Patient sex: F
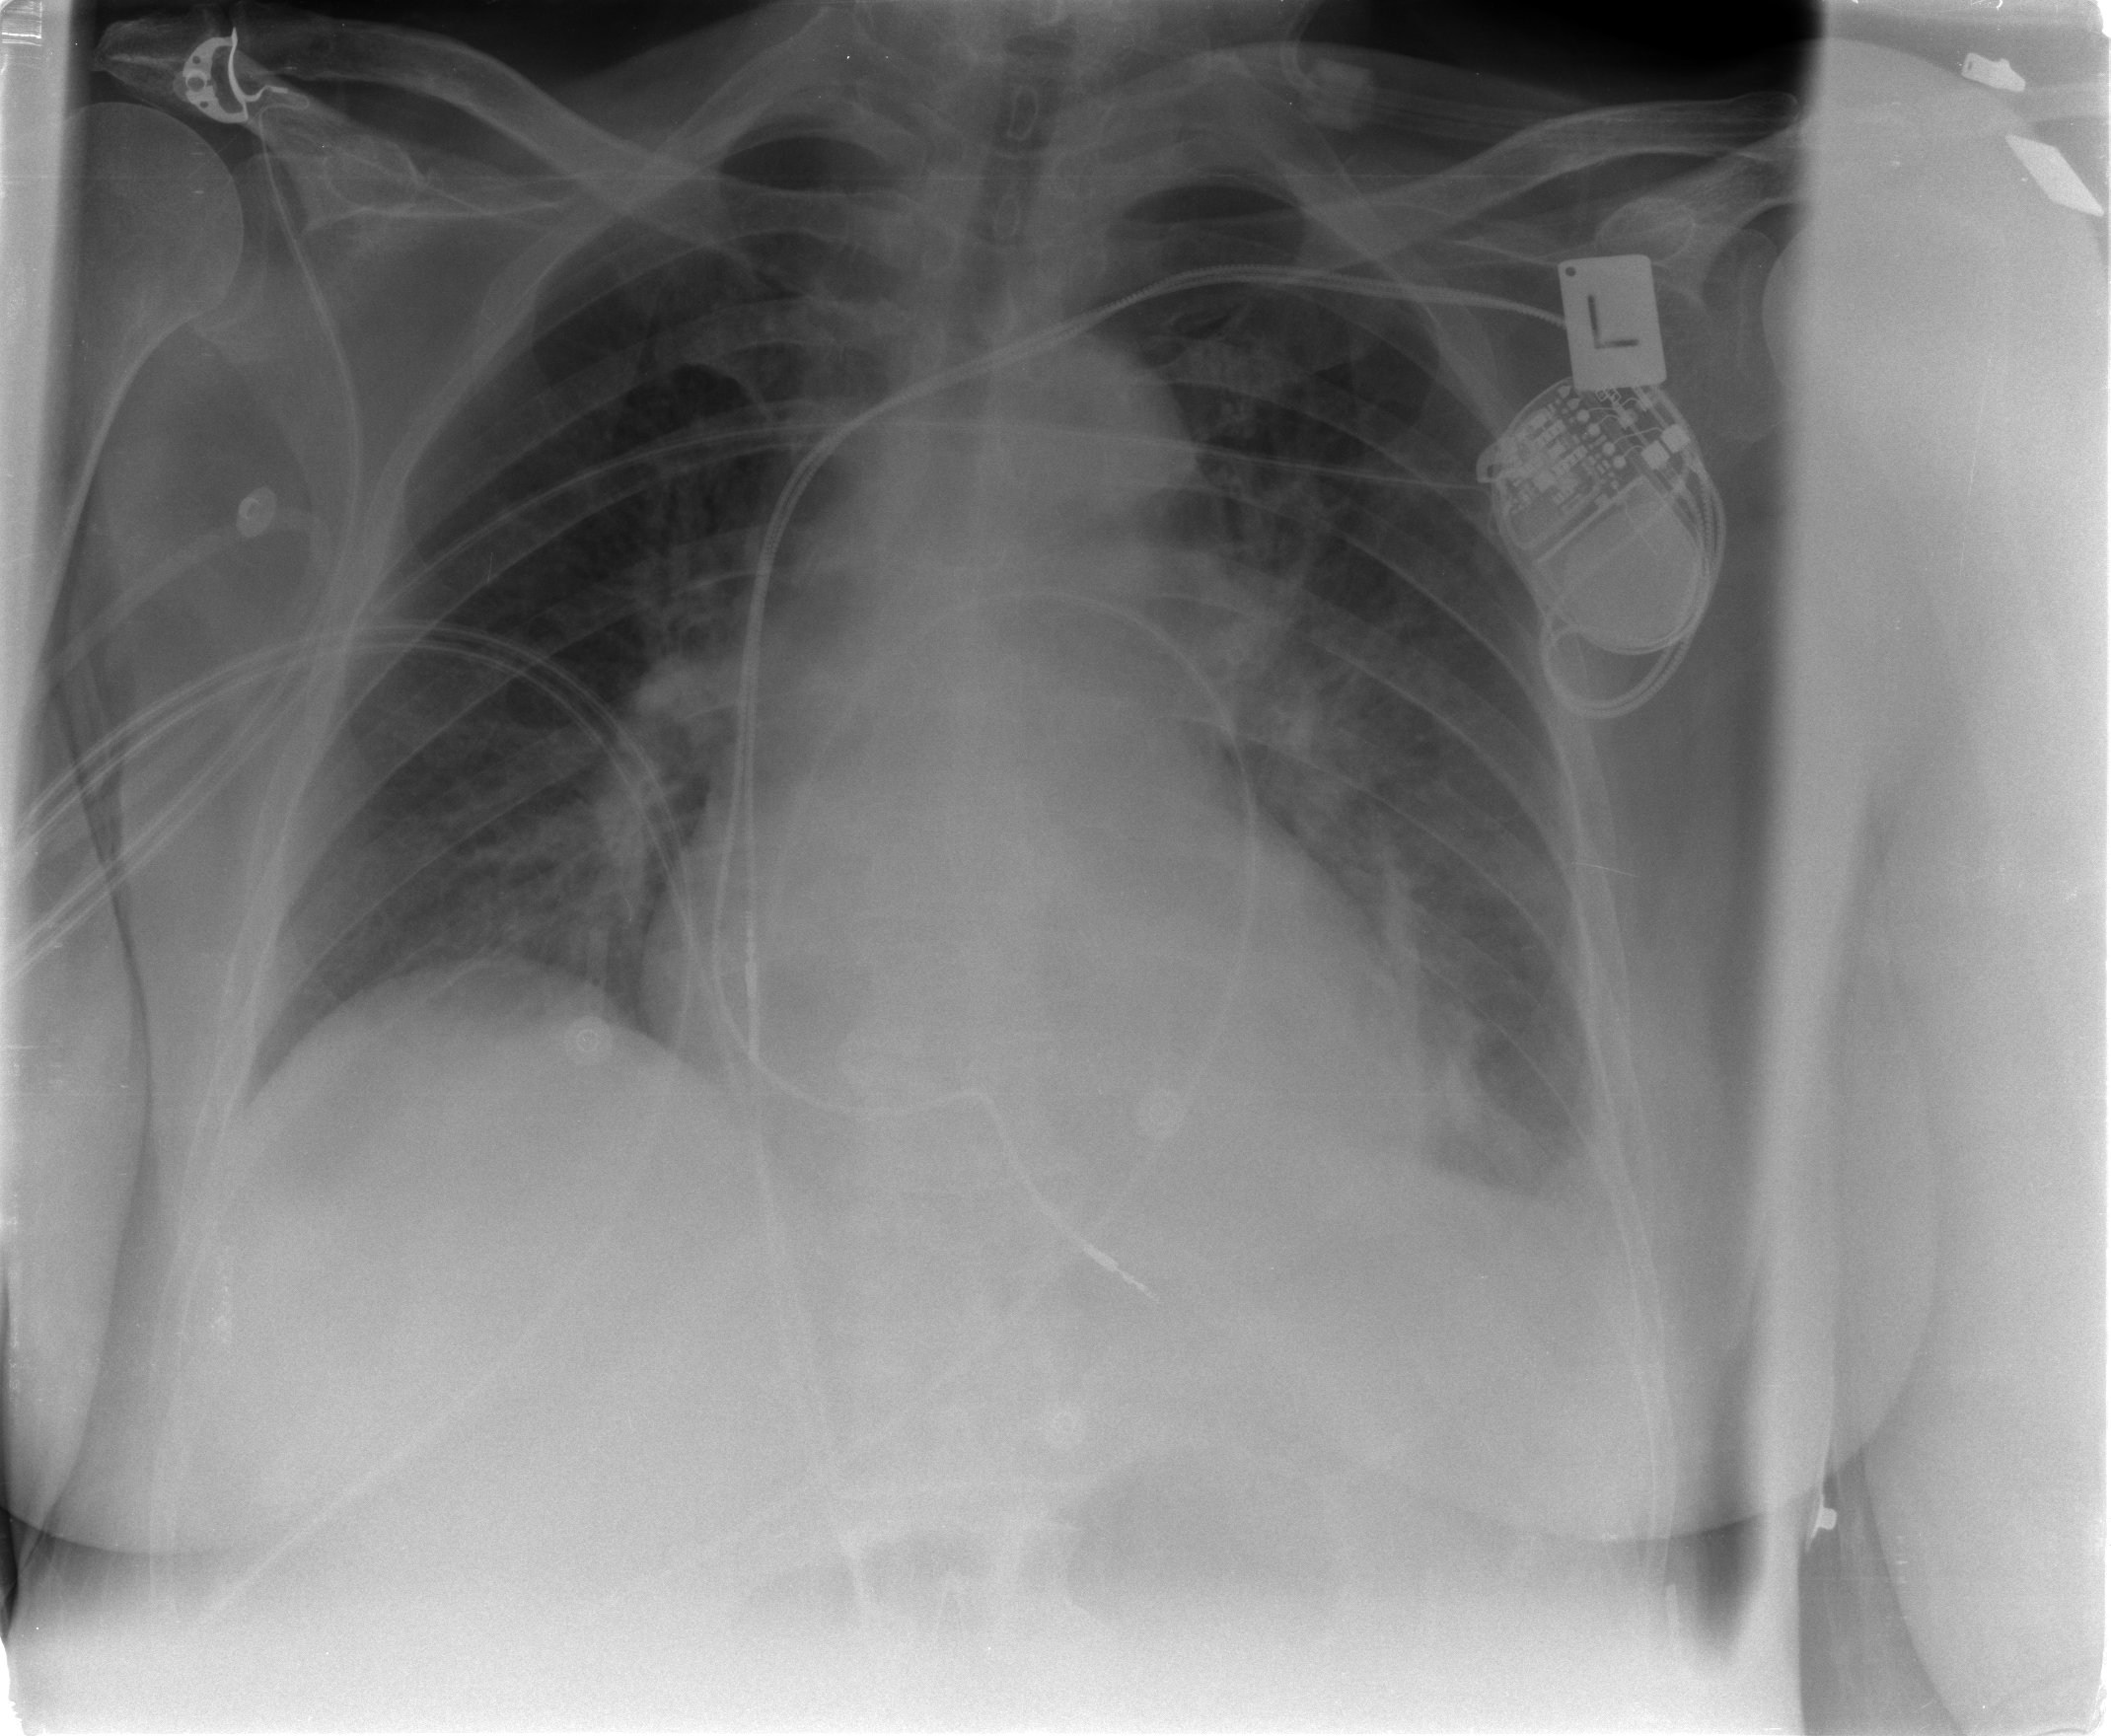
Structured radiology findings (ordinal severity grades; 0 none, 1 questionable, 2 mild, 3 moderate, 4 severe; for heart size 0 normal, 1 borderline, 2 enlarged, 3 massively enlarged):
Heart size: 1
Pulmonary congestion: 1
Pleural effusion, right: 0
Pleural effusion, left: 1
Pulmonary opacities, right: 0
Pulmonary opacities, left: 2
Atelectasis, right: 1
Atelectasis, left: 2